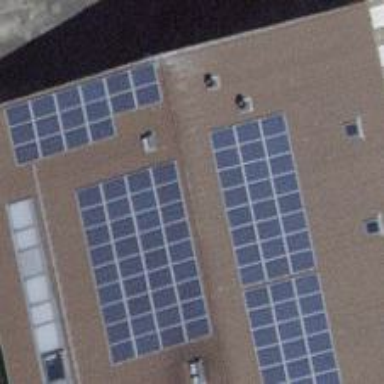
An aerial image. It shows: Solar power generator using photovoltaic panels.